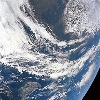
Label: cloud